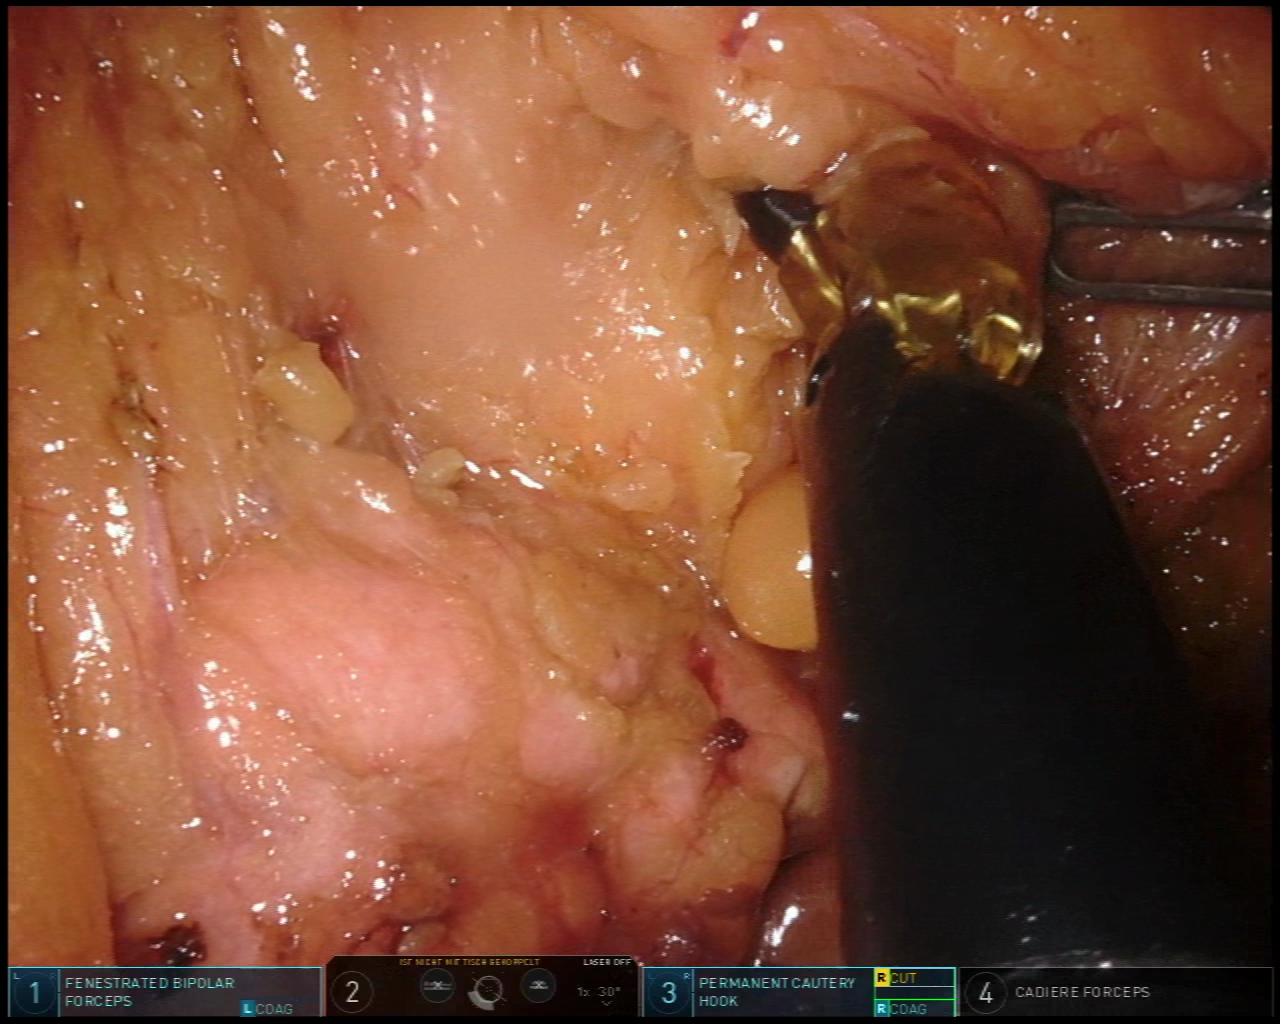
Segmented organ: pancreas
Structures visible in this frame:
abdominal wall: no
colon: no
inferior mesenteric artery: no
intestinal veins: no
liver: no
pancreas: yes
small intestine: no
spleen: no
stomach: no
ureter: no
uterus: no
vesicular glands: no